Field crop: maize
Growth stage: 2
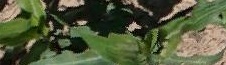
Species: maize